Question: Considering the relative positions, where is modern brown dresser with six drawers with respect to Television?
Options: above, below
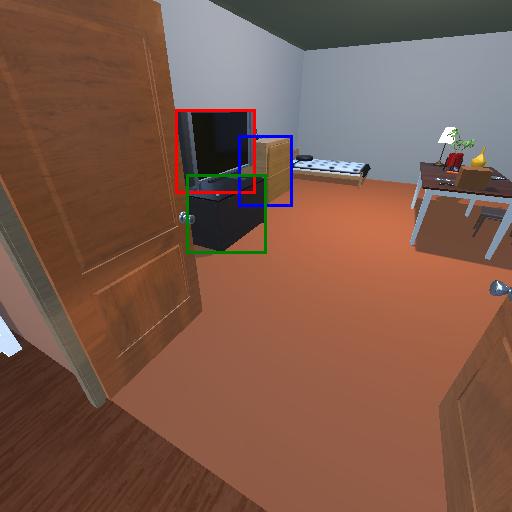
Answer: above